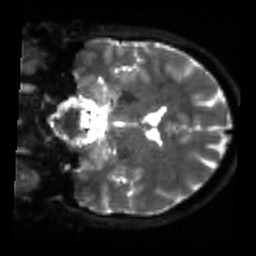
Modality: sbref
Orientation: coronal
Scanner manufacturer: siemens
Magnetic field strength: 3 T
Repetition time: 4 s
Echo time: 0.0594 s